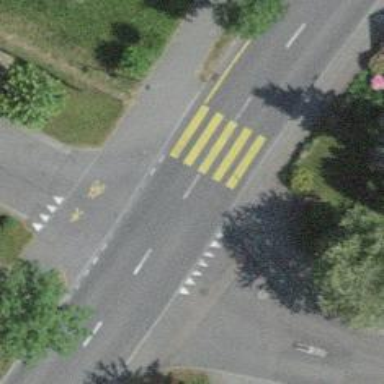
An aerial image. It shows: Uncontrolled zebra crossing with notable zebra markings.